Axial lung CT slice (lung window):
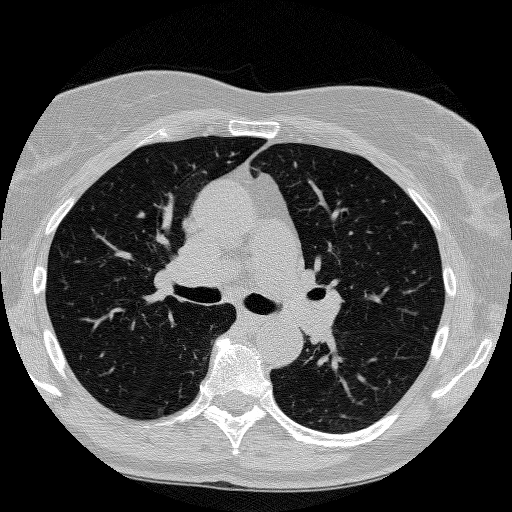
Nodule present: no